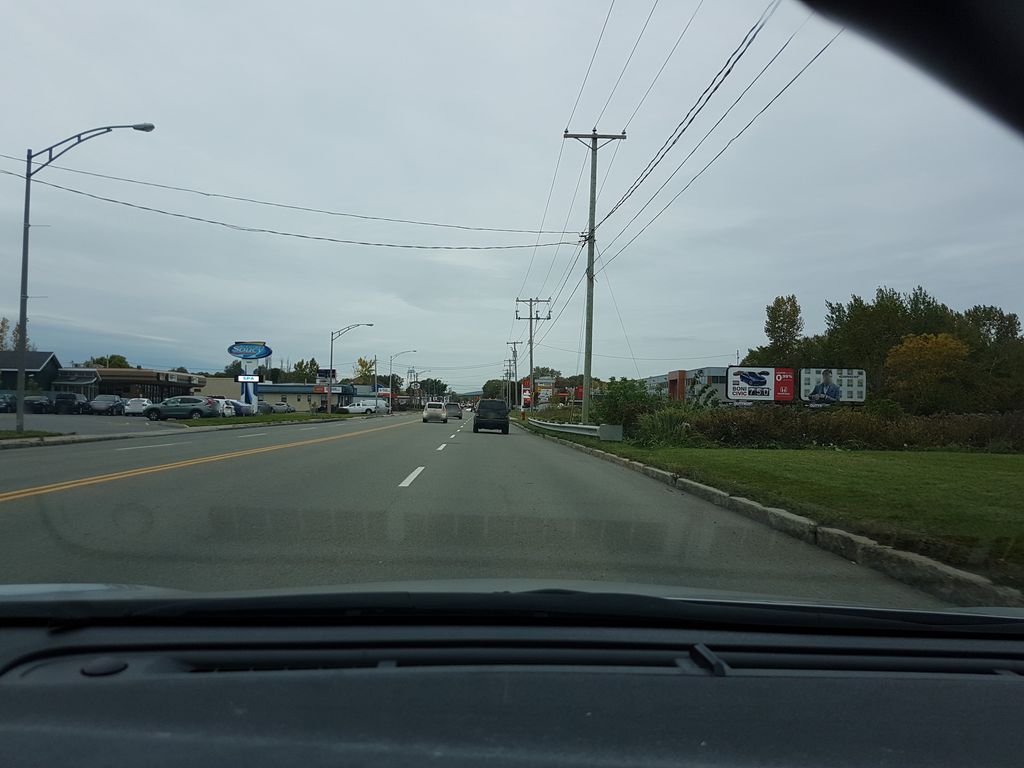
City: quebec_city